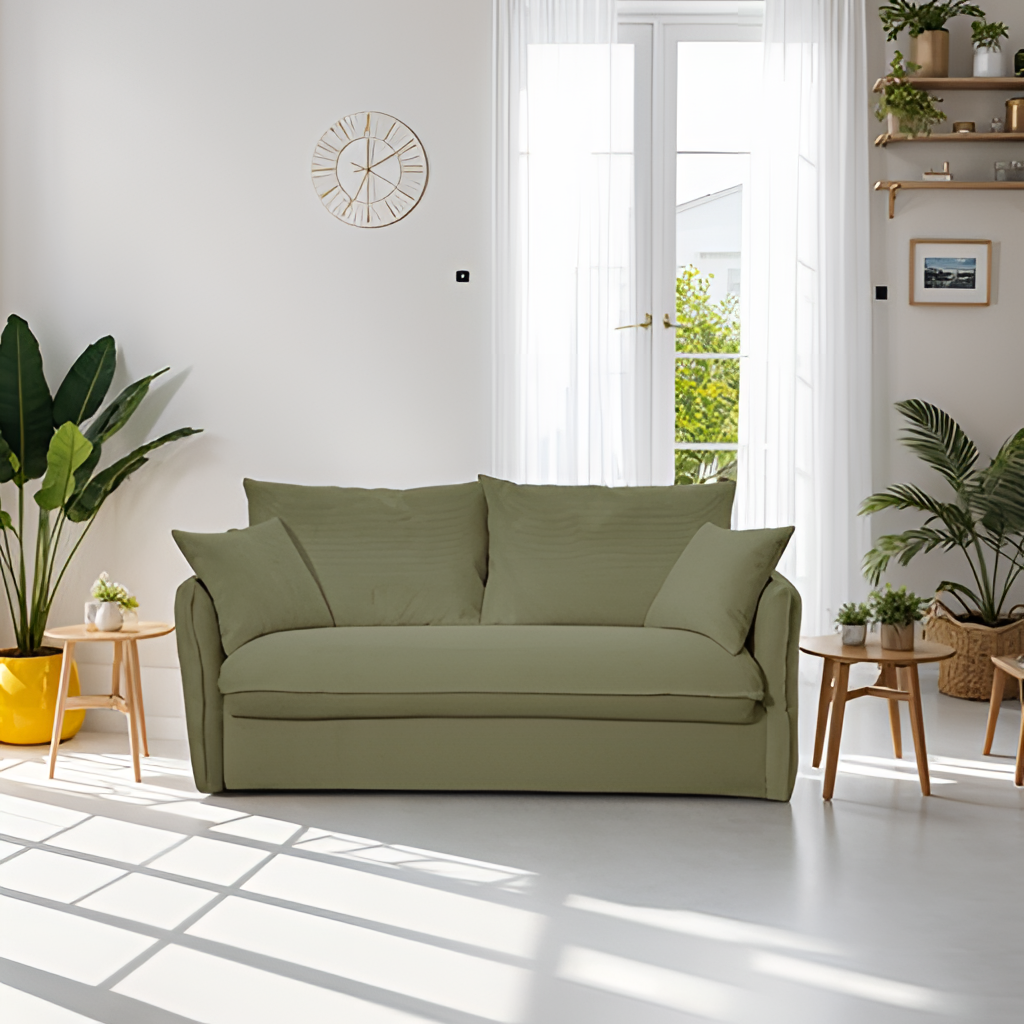
fabric sofa, living room, white tile flooring, with large square pattern, contemporary, paint wallpaper, with solid pattern